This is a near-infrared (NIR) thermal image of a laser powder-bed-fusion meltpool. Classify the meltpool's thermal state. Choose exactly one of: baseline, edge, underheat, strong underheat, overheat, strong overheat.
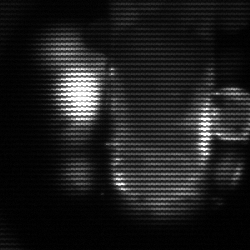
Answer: strong underheat